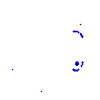
Particle: kaon